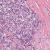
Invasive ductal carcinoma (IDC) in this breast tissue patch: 1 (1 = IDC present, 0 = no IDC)